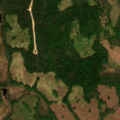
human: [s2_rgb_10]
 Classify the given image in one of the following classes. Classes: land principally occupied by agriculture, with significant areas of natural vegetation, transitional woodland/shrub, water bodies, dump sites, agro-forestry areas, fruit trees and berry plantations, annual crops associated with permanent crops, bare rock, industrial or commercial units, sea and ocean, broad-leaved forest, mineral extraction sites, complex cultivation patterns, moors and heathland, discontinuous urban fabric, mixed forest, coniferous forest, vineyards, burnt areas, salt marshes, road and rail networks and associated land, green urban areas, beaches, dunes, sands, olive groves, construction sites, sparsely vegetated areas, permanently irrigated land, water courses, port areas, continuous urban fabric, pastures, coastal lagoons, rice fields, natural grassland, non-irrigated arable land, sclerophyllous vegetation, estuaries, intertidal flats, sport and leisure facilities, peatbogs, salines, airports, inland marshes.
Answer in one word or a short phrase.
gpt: coniferous forest, transitional woodland/shrub